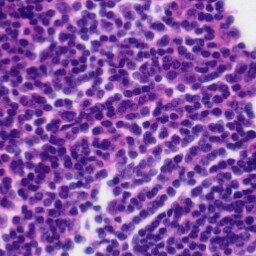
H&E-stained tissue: Tonsil